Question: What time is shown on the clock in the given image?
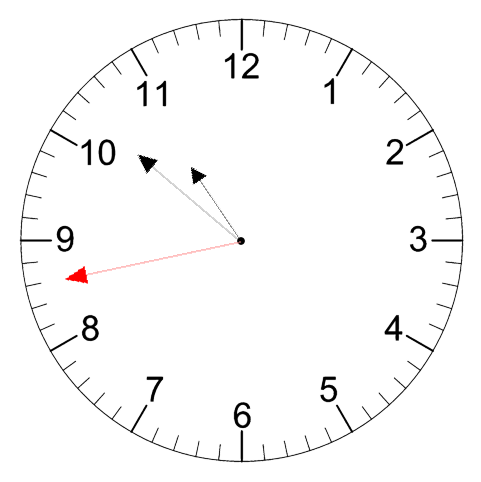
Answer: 10:51:43